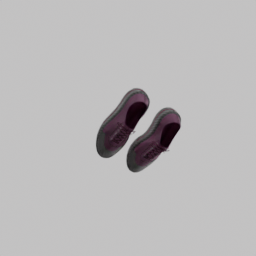
Label: people